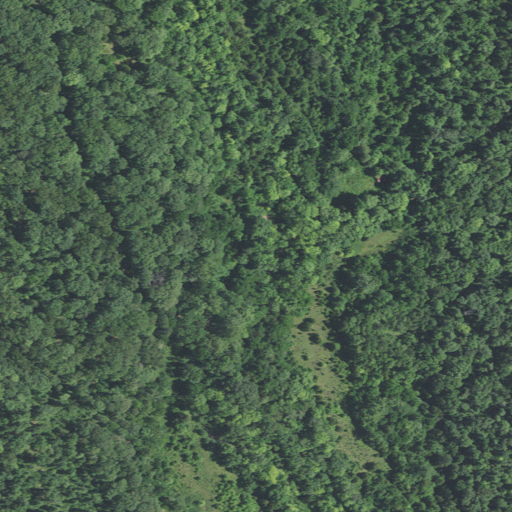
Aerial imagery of valley in Missouri named Sam Griffths Hollow containing deciduous forest, open development, and mixed forest